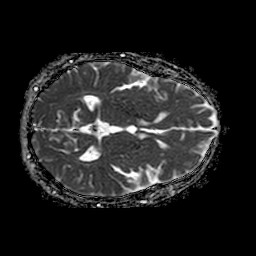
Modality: ADC
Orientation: axial
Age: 55
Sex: male
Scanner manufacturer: philips
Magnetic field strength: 1.5 T
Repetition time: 4.268 s
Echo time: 0.1082 s